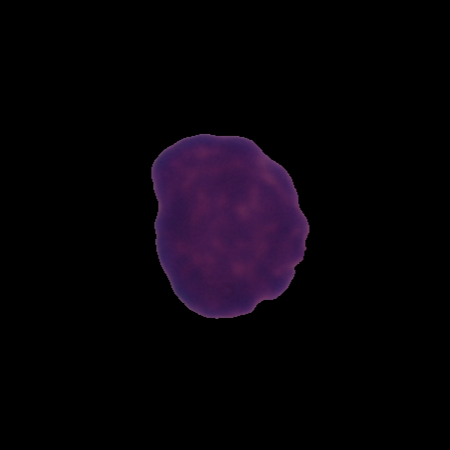
Label: healthy